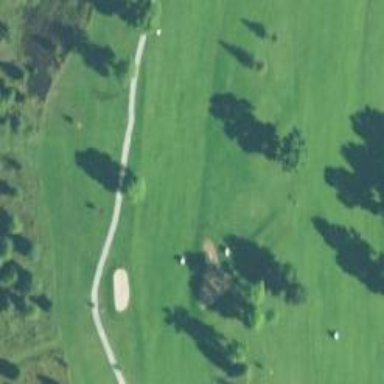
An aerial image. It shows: View of golf hole.